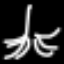
Label: The Eiffel Tower